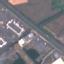
Land use / land cover: Highway